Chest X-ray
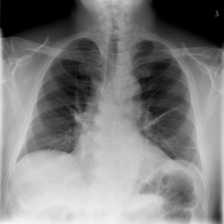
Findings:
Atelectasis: positive
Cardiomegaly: negative
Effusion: negative
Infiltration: positive
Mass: negative
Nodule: negative
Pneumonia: negative
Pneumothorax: negative
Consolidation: negative
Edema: negative
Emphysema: negative
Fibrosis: negative
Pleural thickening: negative
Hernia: negative